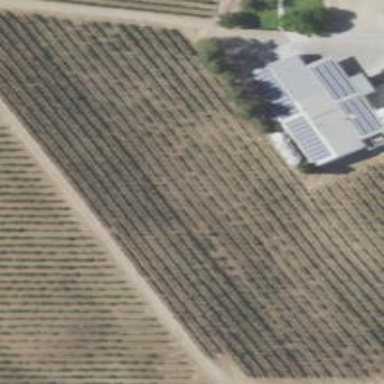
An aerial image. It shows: Vineyard growing grapes.